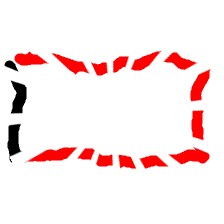
Shape: rectangle